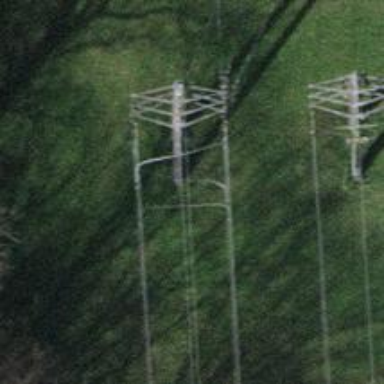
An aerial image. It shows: Power line with three cables.